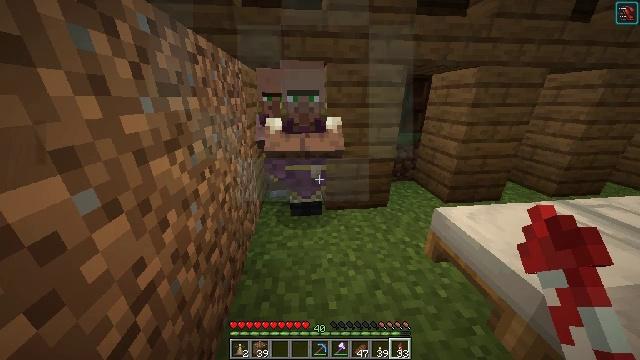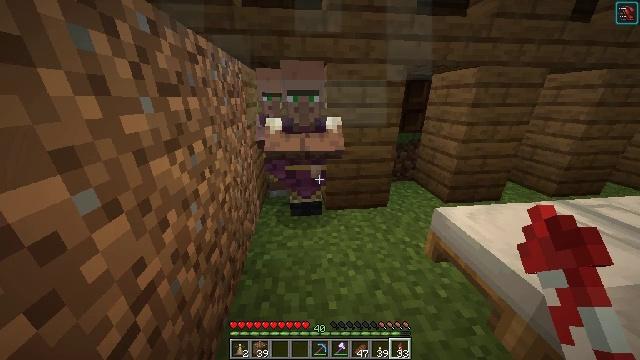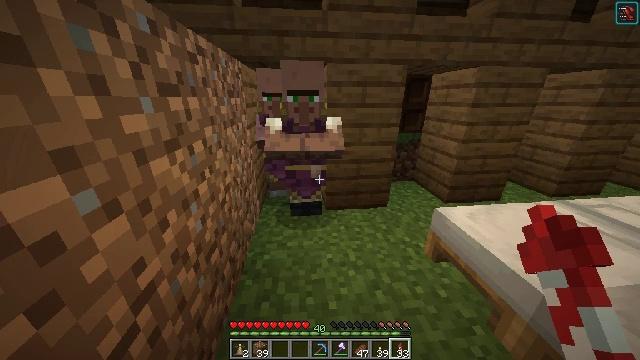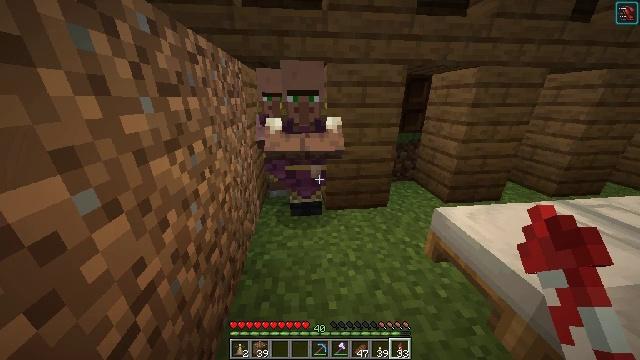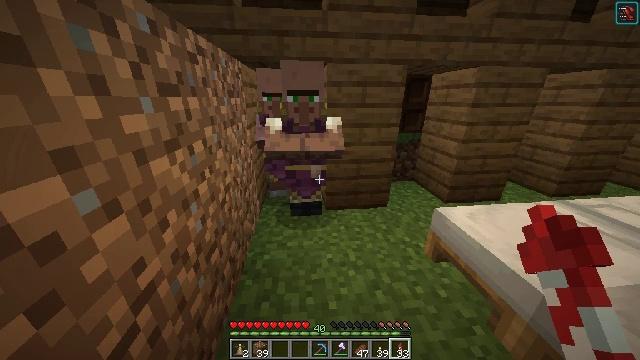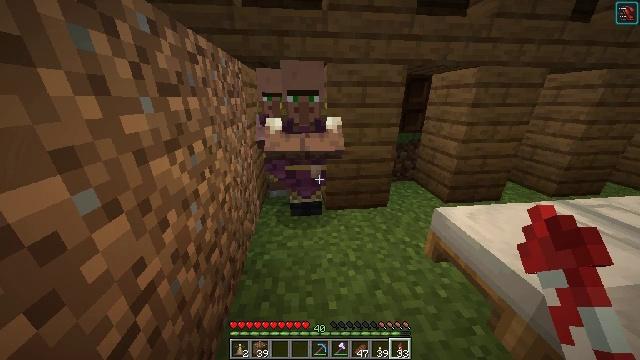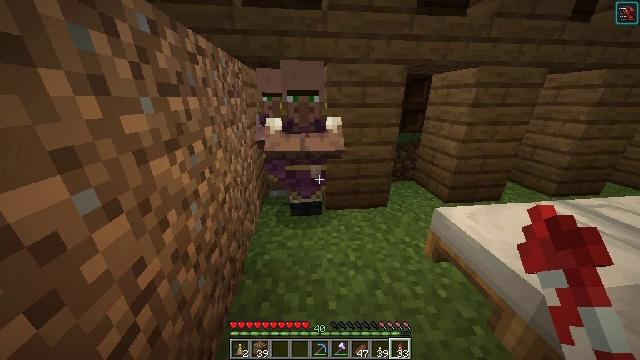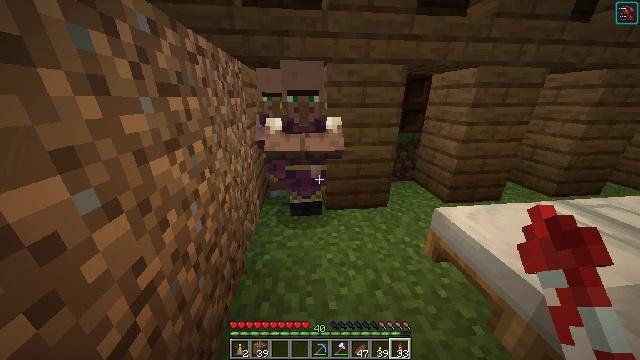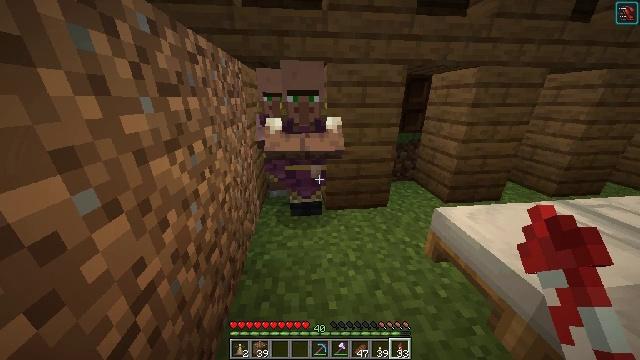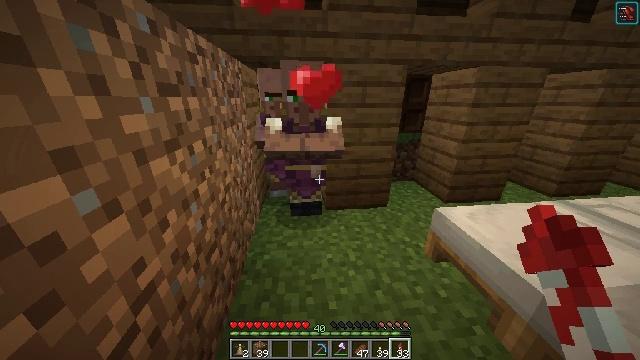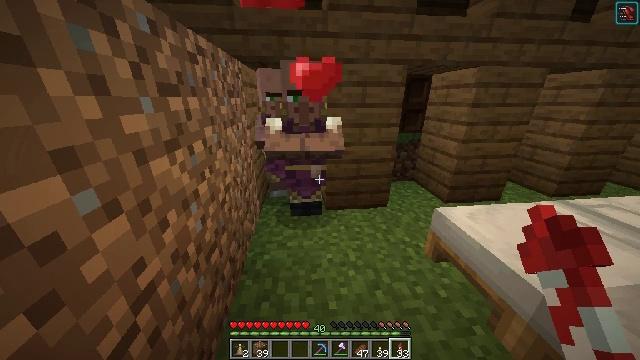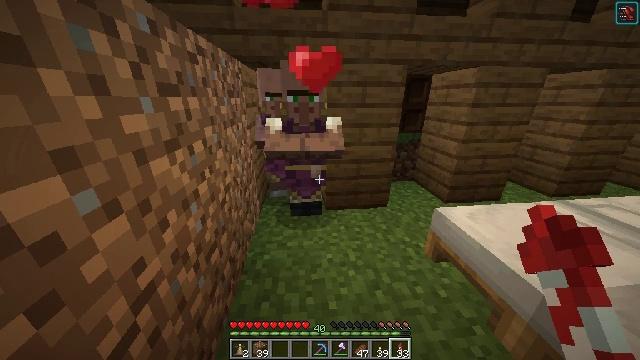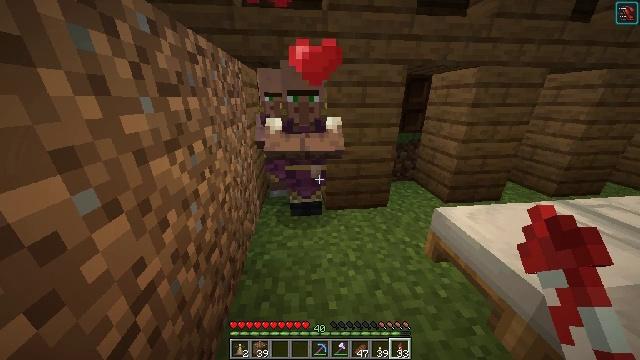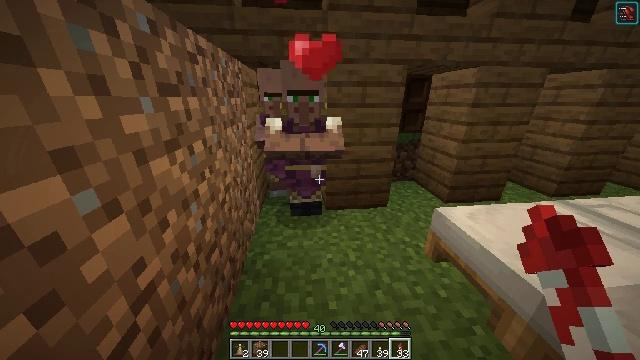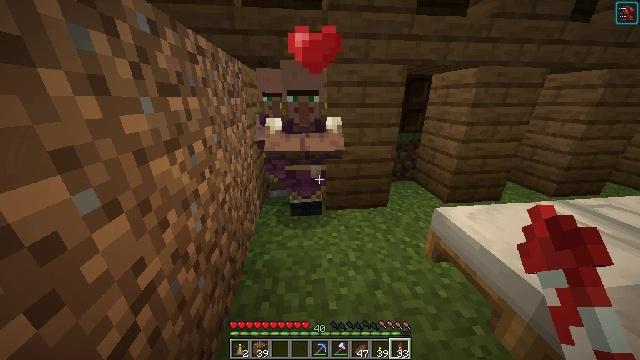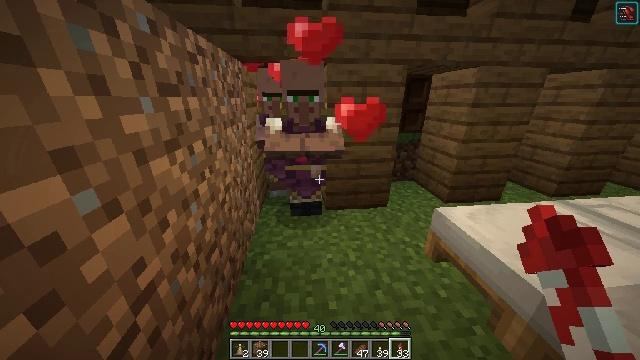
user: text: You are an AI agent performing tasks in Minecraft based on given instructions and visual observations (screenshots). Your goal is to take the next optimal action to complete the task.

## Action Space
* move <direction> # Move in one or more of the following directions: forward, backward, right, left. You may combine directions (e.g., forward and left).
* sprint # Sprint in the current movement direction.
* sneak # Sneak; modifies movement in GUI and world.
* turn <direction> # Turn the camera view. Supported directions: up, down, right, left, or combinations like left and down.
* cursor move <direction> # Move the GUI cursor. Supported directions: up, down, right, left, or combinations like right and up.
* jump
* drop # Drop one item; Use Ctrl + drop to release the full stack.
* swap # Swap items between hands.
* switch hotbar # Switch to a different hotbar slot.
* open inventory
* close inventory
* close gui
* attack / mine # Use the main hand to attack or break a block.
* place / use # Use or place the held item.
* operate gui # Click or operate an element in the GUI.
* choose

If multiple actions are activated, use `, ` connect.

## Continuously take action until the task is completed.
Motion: motion action
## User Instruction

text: Mine the brewing stand from your base.
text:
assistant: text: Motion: no_op
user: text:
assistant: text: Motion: no_op
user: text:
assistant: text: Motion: no_op
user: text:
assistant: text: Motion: no_op
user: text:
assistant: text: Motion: no_op
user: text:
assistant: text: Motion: no_op
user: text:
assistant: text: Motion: no_op
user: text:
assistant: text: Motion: no_op
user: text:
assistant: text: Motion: no_op
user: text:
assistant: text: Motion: no_op
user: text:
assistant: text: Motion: no_op
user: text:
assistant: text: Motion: no_op
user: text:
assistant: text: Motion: no_op
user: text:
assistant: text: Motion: no_op
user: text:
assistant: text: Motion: no_op
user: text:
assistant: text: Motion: no_op
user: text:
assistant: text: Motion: no_op
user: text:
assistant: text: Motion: no_op
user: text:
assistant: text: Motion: no_op
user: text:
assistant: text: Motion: no_op
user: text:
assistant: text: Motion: no_op
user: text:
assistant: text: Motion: no_op
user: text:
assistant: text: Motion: no_op
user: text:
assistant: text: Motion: no_op
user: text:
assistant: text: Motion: no_op
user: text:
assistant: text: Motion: no_op
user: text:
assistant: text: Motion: no_op
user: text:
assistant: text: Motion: no_op
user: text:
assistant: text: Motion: no_op
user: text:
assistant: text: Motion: no_op